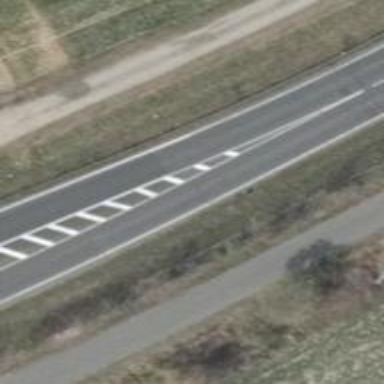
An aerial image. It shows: Asphalt road designated as trunk highway.